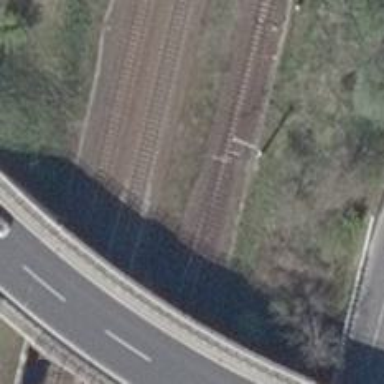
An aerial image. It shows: Railway track.